問題: ∠A=90°である直角二等辺三角形の辺BC上に点DをとるとBD=4、CD=2が成立しました。さらに、辺AB上に点Eを、∠ADE=45°となるようにとりました。このとき、三角形DEBの面積はいくつですか。
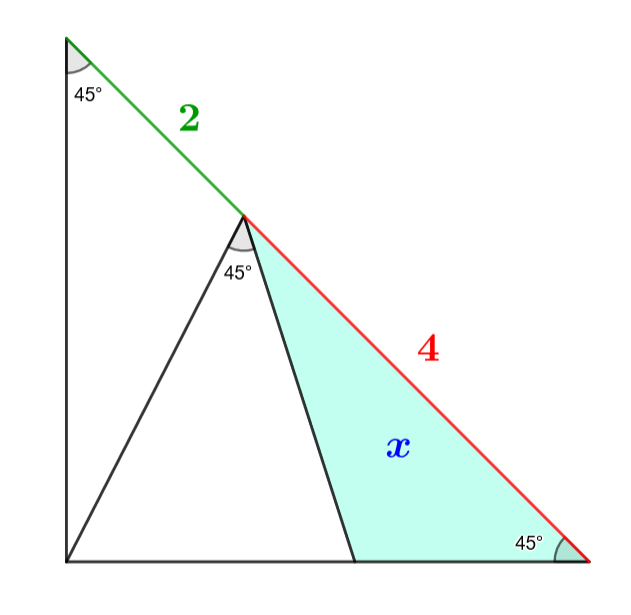
解答: △ADC≡△AFBとなる点Fを考える。このとき三角形DFBは∠FBD=90°、BD=4、BF=2の直角三角形であり、角の二等分線の性質からBD:BF=DE:FE=△DEB:△BEF=4:2である。よって解答は8/3。
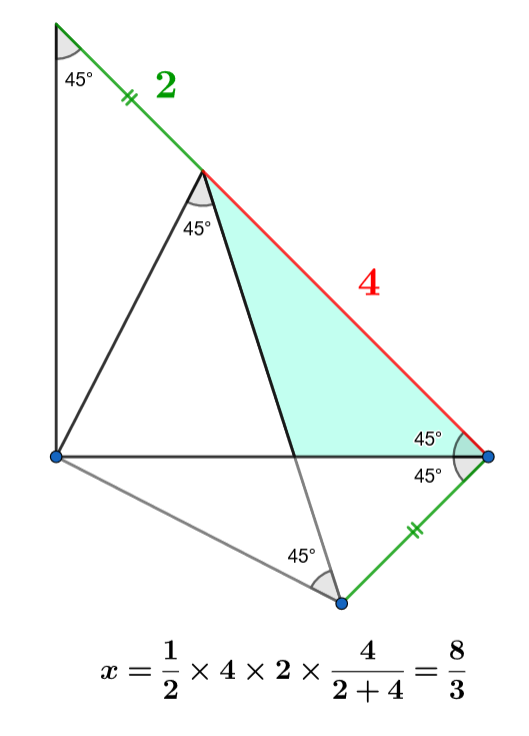
答え: 8/3
タグ: 回転移動、角の二等分線